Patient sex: F
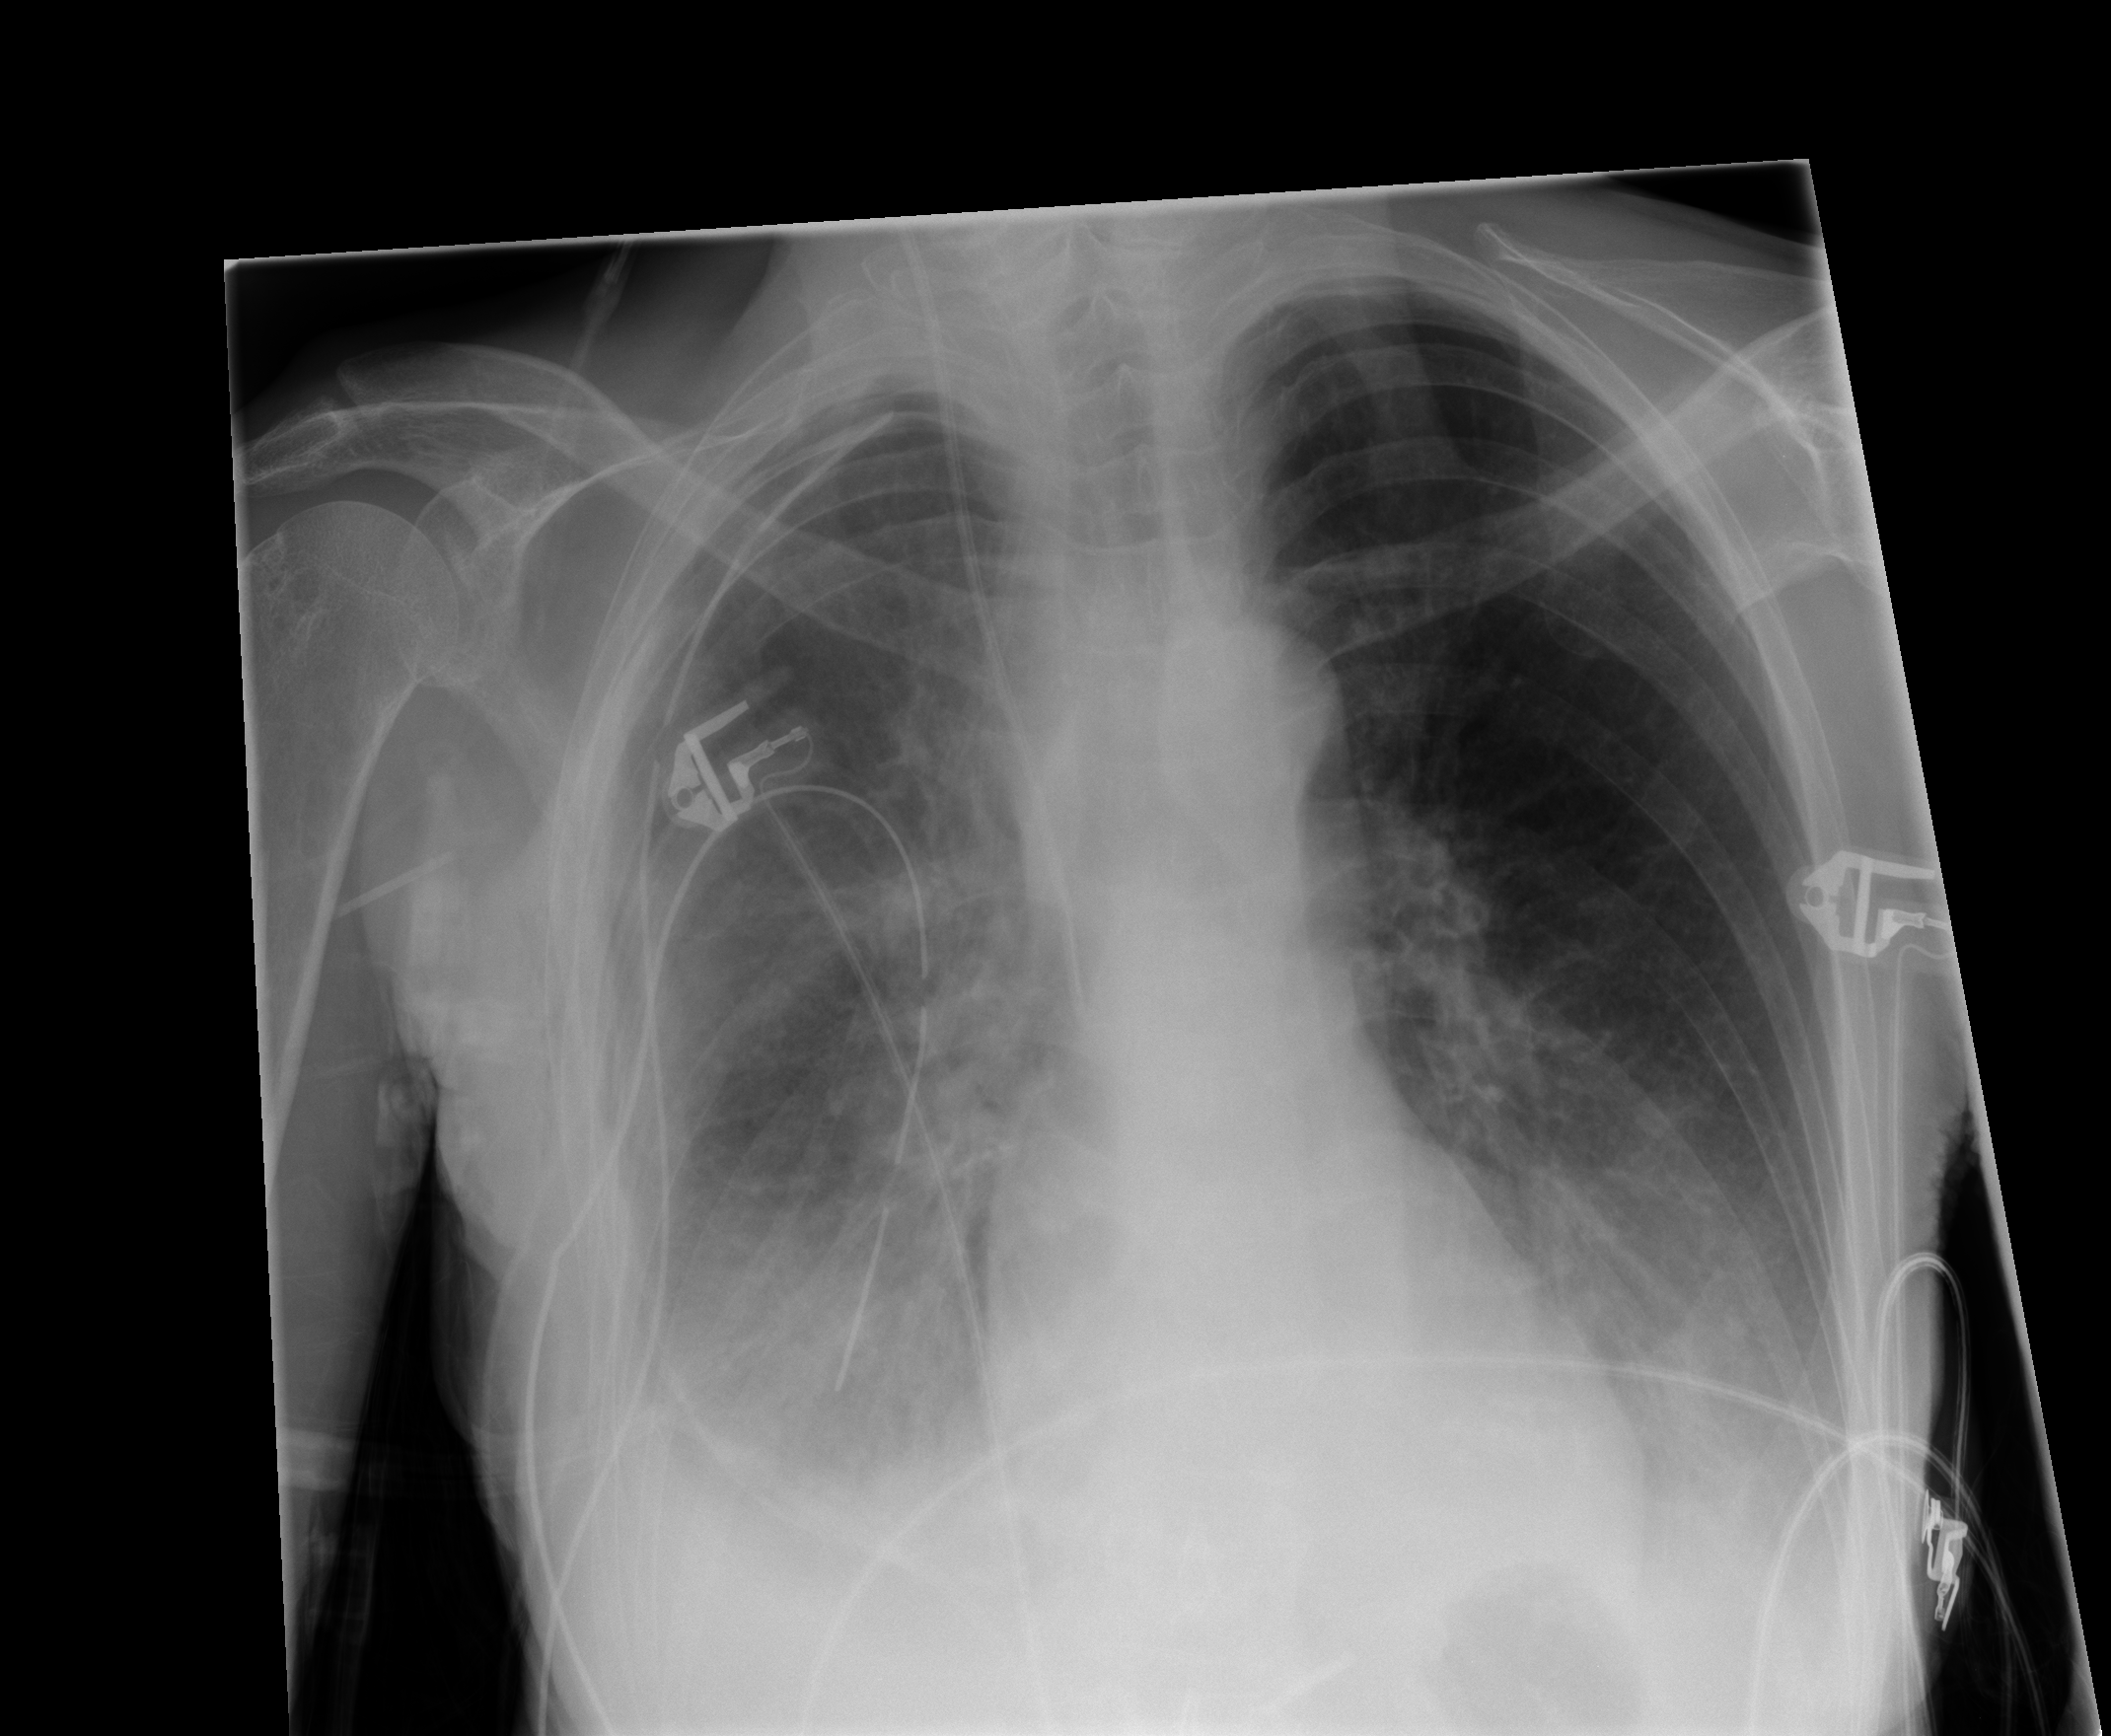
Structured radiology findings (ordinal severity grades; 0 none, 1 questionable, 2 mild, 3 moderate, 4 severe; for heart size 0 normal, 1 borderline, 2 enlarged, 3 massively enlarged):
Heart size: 0
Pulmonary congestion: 0
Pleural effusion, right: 2
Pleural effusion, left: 1
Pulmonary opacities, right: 0
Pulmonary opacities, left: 0
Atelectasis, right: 0
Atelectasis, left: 0